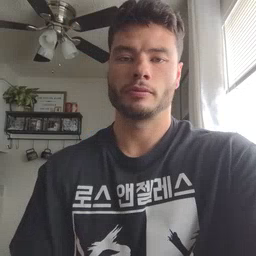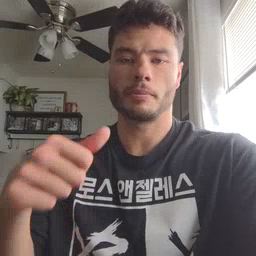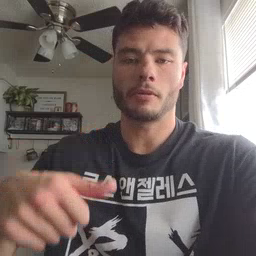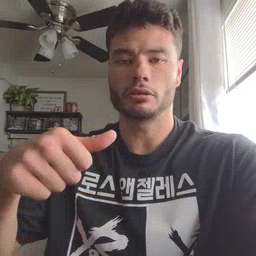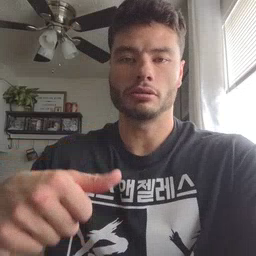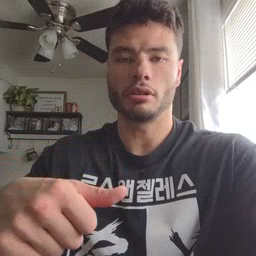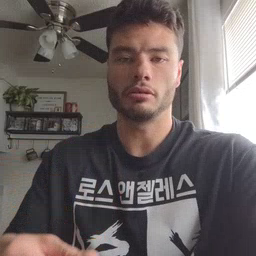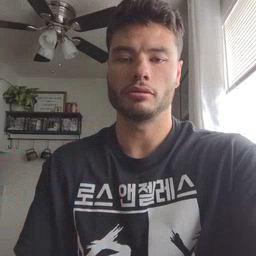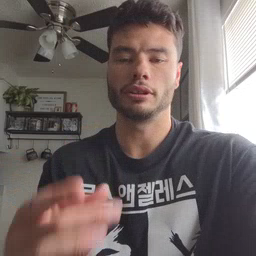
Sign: puzzle